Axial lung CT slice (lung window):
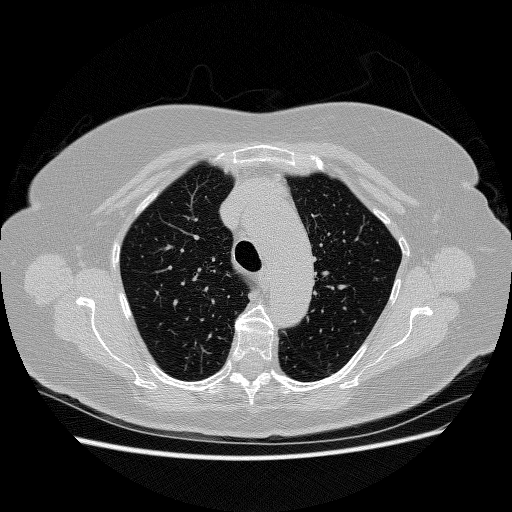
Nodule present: no